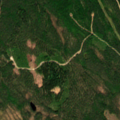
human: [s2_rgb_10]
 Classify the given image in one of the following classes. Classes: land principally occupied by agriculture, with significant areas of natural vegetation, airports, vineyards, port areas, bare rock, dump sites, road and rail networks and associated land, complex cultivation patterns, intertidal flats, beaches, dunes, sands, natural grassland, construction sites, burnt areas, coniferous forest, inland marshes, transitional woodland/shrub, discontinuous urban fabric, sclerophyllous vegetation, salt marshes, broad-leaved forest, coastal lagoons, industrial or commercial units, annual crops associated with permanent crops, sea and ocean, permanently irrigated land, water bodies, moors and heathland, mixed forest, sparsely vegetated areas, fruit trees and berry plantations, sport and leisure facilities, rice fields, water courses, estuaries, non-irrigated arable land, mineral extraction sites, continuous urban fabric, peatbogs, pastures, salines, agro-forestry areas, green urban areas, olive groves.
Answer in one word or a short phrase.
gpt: coniferous forest, mixed forest